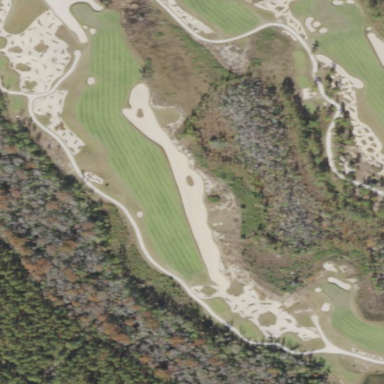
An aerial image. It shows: Rough area in golf course.